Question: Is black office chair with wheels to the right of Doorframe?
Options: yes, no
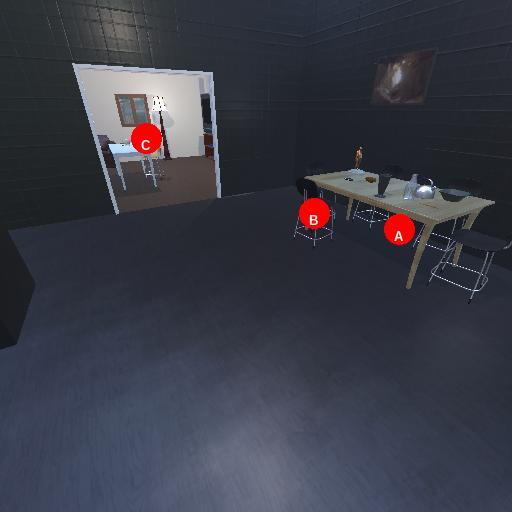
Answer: yes